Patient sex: F
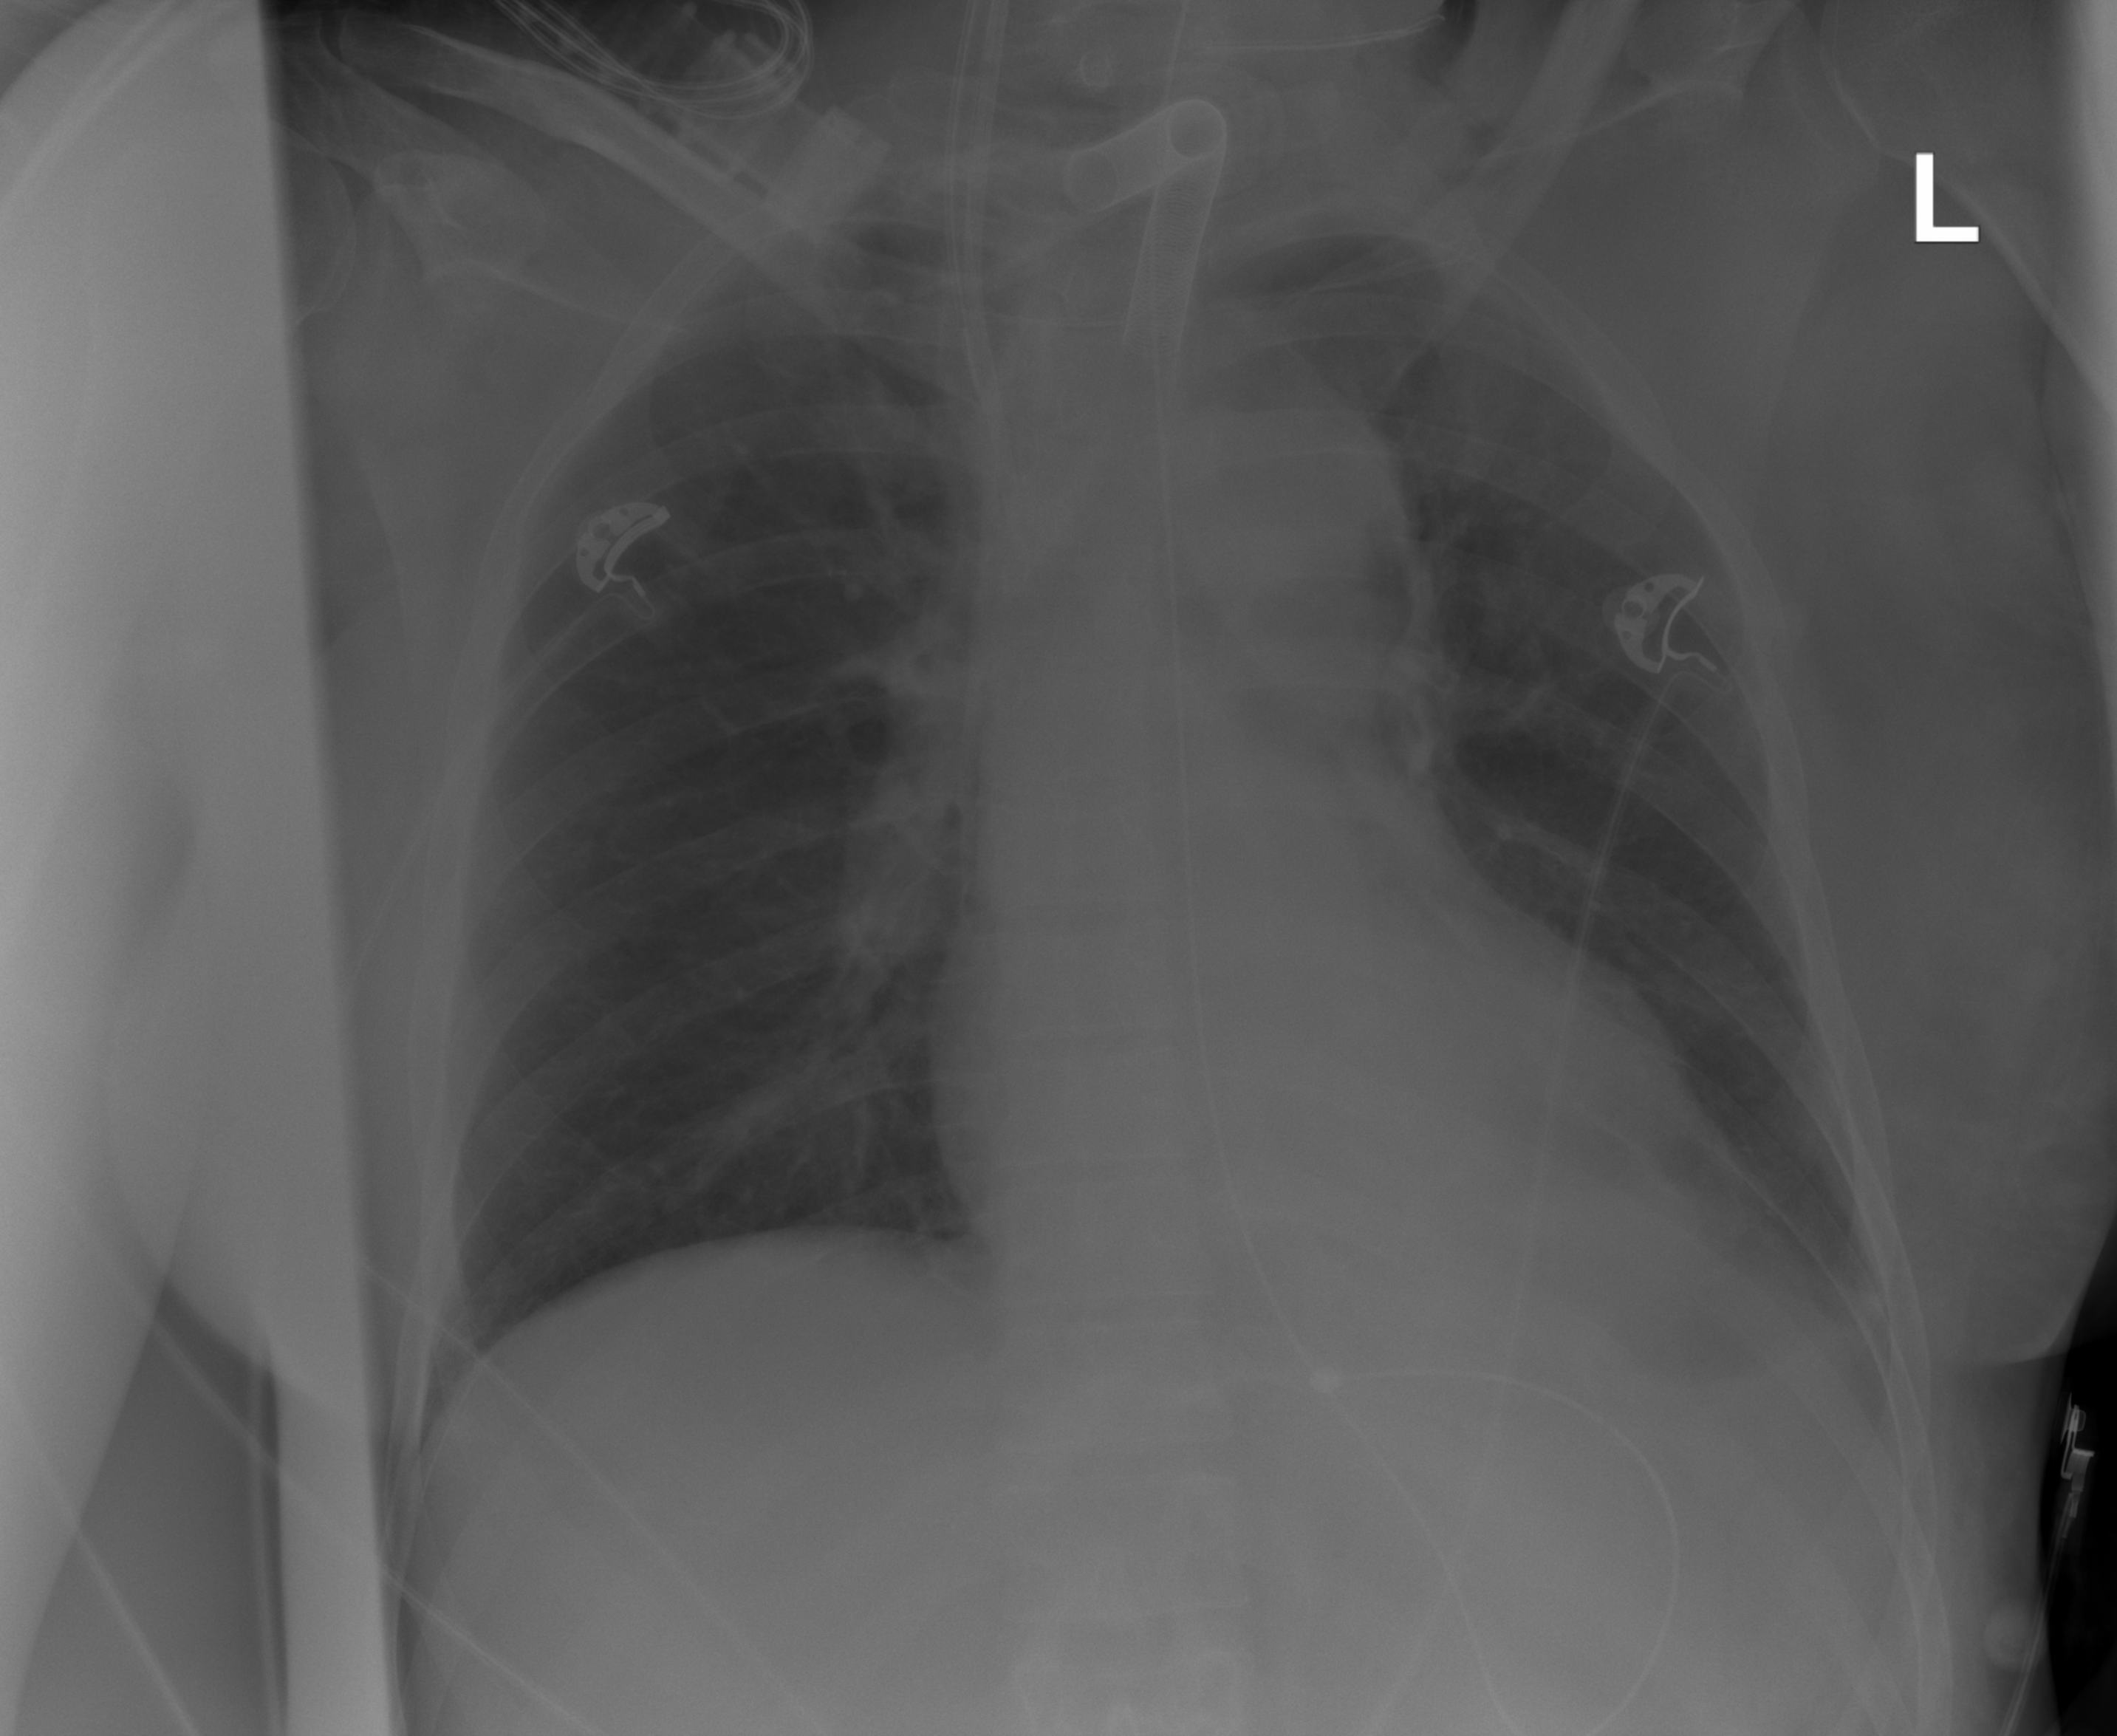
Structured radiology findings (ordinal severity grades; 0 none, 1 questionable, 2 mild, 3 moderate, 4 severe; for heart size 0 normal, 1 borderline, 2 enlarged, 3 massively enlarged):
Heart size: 2
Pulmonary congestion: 0
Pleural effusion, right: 0
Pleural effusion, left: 2
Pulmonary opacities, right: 0
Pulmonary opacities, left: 0
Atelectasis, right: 0
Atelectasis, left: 0